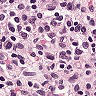
Metastatic tissue present: no